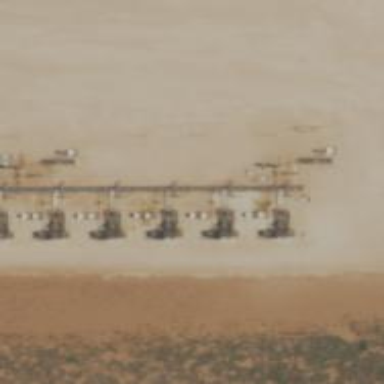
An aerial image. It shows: Petroleum well.